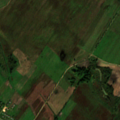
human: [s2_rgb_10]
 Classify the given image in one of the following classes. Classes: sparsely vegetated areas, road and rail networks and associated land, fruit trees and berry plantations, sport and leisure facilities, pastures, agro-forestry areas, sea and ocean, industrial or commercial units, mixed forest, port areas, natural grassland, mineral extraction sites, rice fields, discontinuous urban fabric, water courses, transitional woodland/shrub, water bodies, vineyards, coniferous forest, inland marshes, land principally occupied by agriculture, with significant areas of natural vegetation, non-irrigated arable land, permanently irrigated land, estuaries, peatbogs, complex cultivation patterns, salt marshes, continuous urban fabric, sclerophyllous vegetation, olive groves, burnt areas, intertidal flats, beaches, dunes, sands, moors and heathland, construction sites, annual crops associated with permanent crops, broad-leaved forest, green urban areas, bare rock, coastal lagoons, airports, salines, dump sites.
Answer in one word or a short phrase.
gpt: non-irrigated arable land, complex cultivation patterns